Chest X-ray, AP view. Patient: 54 years old, sex M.
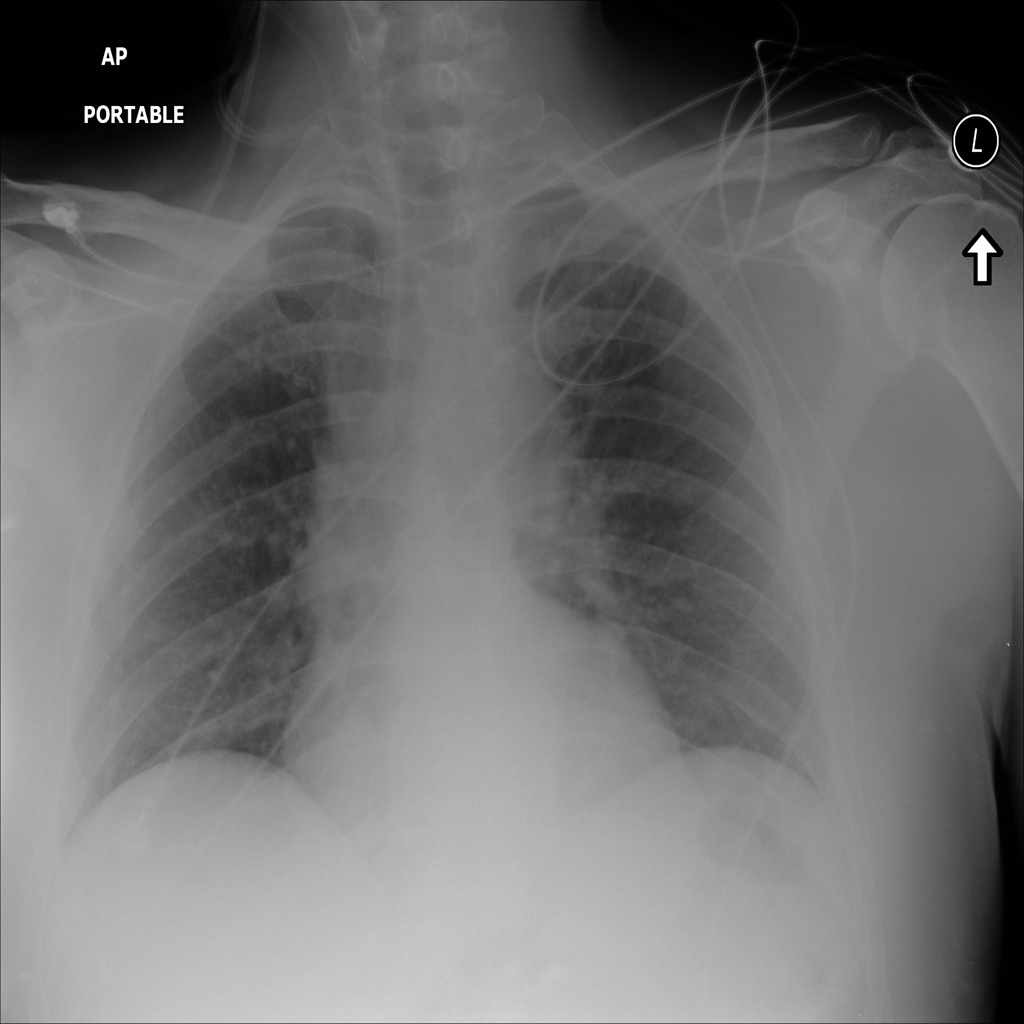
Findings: No Finding